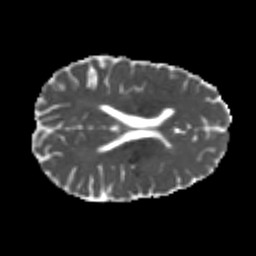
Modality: MD
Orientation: axial
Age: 24
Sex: male
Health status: healthy
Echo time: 0.074 s